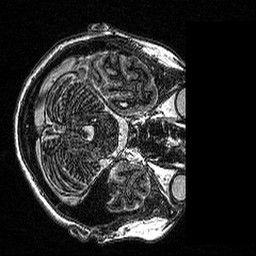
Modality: MP2RAGE
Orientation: axial
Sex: female
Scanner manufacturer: siemens
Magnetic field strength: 3 T
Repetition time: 5 s
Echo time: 0.00292 s